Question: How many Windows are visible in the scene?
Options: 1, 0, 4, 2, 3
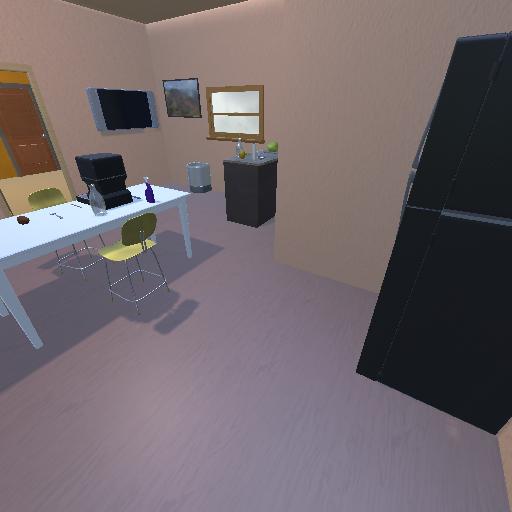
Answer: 1